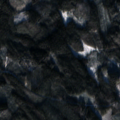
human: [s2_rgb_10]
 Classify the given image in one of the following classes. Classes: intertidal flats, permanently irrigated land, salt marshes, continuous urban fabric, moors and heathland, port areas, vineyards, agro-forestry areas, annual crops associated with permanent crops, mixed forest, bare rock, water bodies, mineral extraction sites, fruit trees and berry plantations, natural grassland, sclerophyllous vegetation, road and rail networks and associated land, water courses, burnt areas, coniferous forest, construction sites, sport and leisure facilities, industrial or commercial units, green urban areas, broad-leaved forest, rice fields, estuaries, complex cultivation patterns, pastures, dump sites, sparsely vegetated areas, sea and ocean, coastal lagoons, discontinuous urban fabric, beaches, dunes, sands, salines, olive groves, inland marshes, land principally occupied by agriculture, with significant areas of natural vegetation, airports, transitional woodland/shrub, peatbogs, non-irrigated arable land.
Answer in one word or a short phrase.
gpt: coniferous forest, mixed forest, transitional woodland/shrub